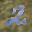
Label: 2